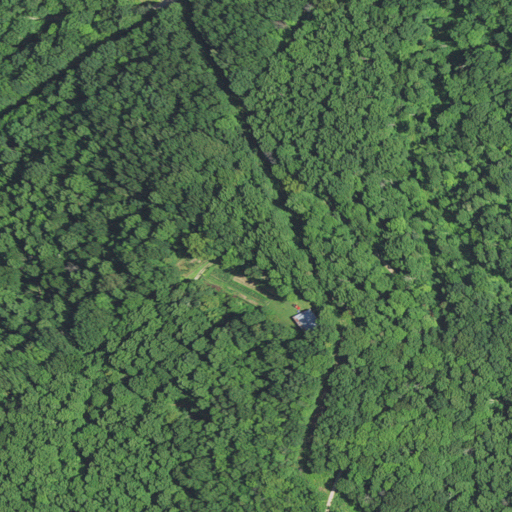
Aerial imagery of ridge(s) in West Virginia named Perry Ridge containing deciduous forest, open development, low intensity development, and mixed forest